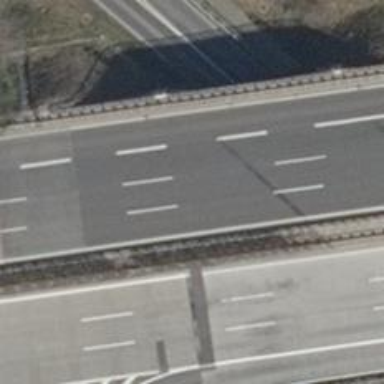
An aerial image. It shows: Motorway bridge with asphalt surface.